Field crop: maize
Growth stage: 2
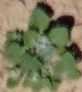
Species: chenopodium